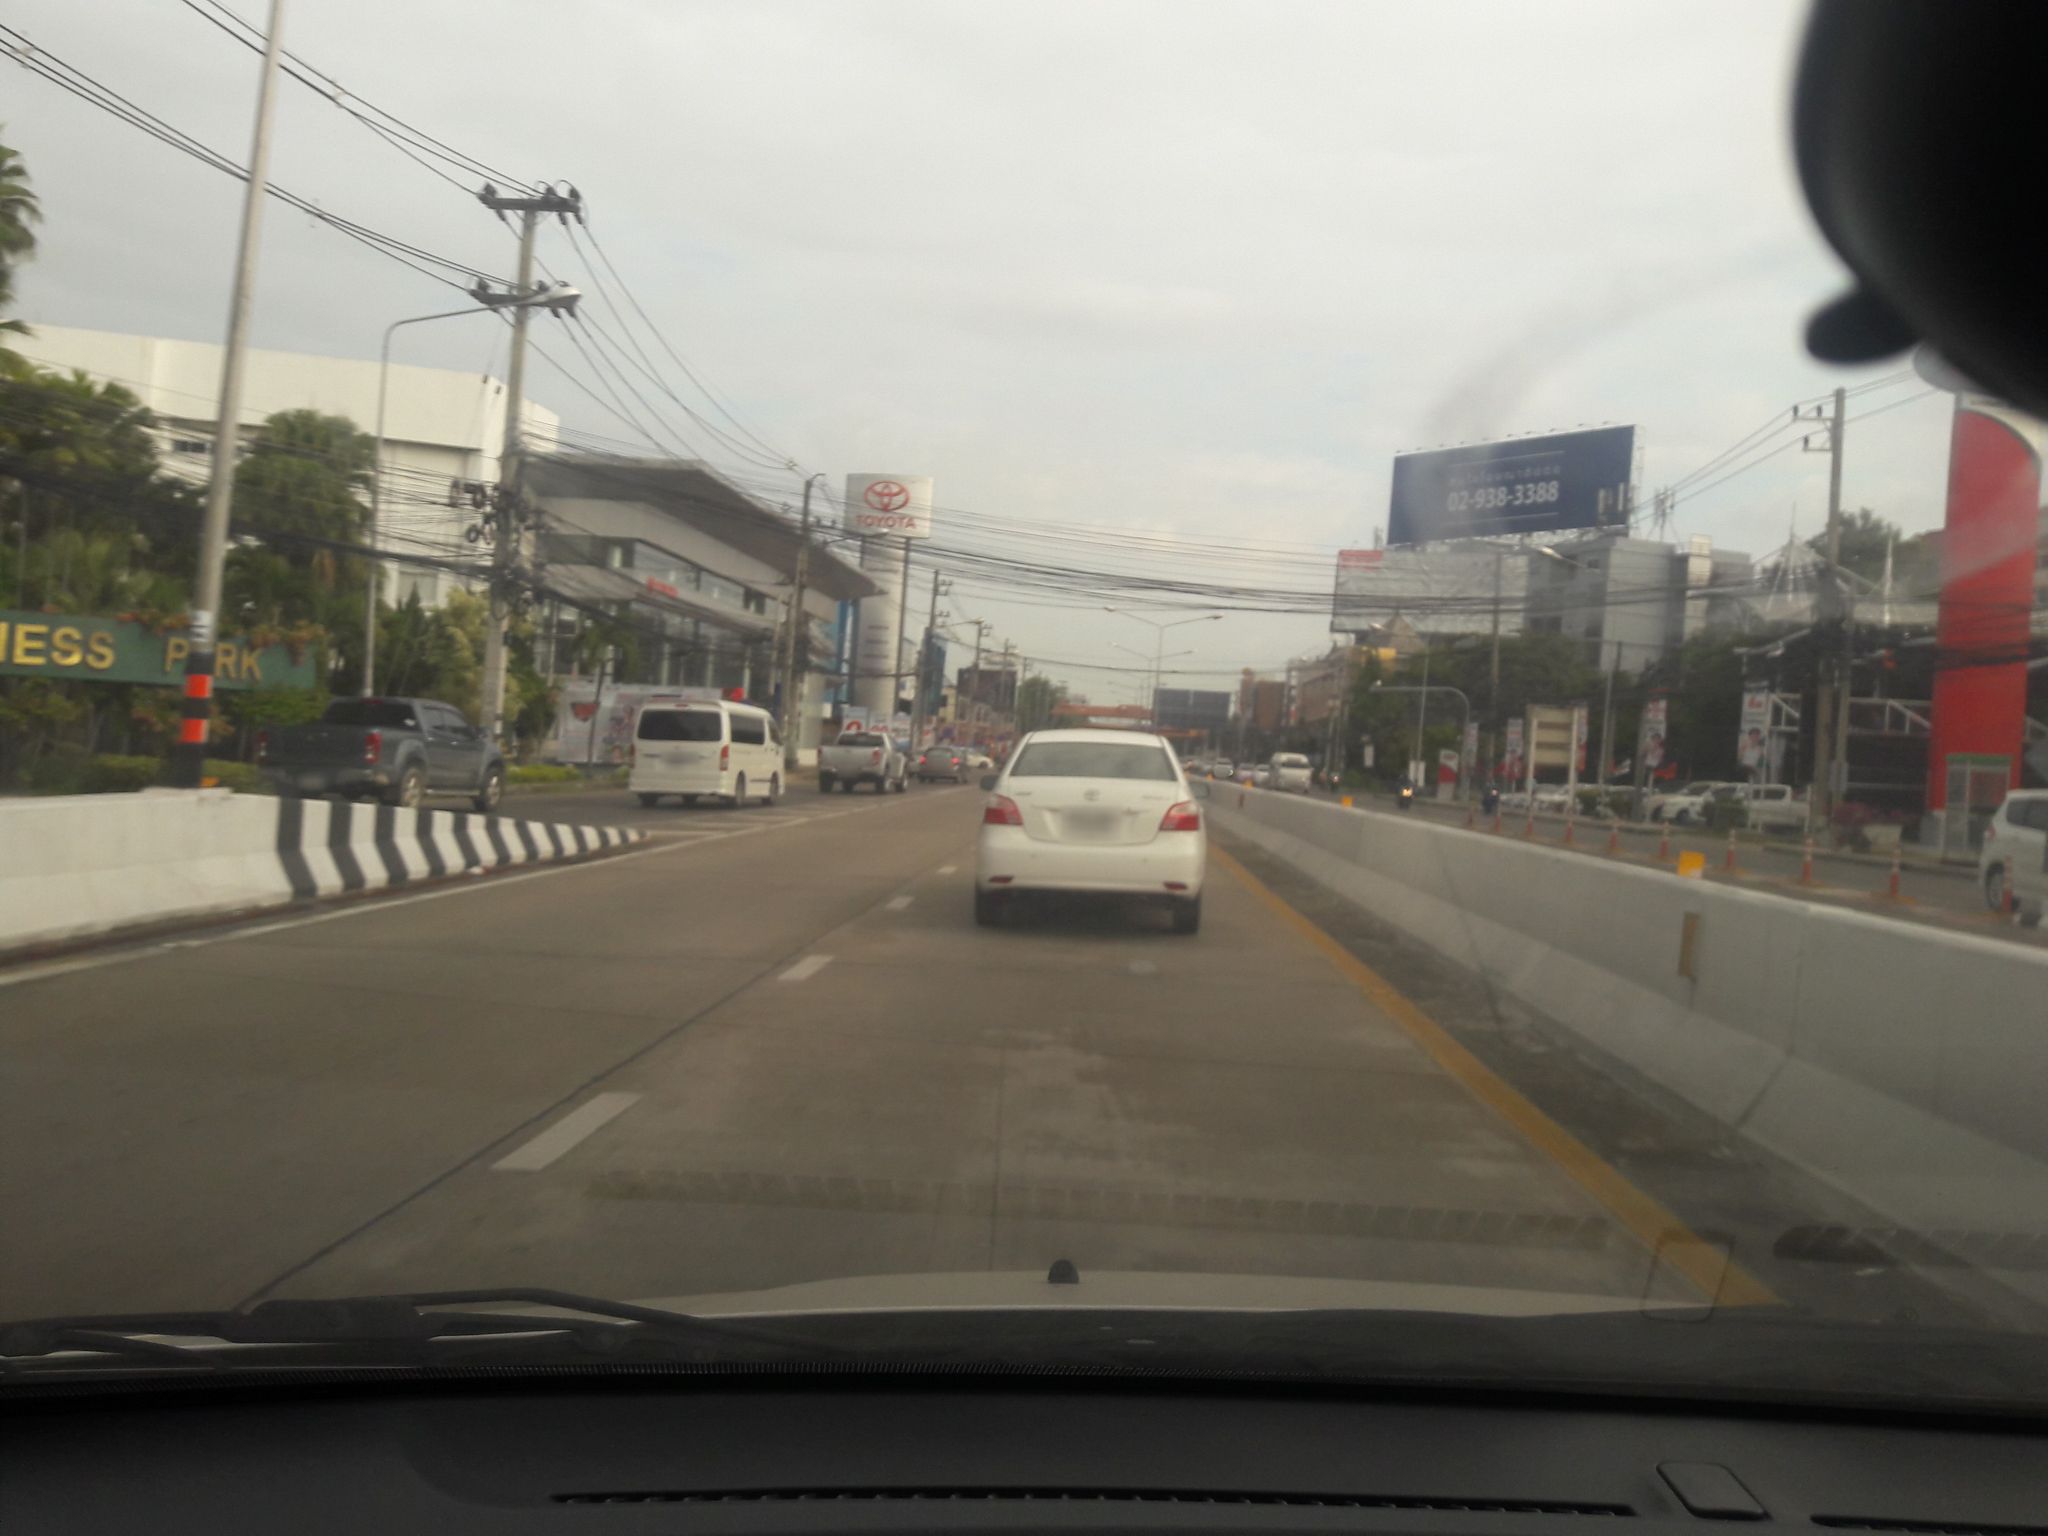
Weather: cloudy
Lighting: day
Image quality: good
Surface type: driving surface
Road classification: secondary
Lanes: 2
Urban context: semi-dense urban cluster
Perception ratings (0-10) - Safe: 1.82, Lively: 3.41, Beautiful: 2.27, Boring: 0.53, Depressing: 6.43, Wealthy: 4.11